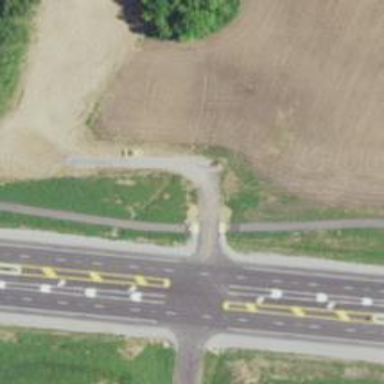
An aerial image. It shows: Crossing on asphalt cycleway.